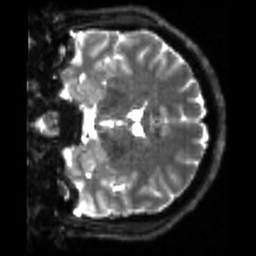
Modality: sbref
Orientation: coronal
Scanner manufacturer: siemens
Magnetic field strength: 3 T
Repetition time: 4 s
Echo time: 0.0594 s